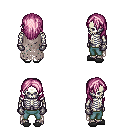
a pixel art fantasy rpg character, male body template, skeleton, gray tattered cape, teal pants, pink long hairstyle, metal gloves, gray slippers, four views (front, back, left, right), 2x2 character sprite sheet, small pixel art, hard edges, no anti-aliasing